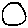
Label: moon